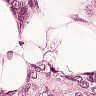
Metastatic tissue present: yes